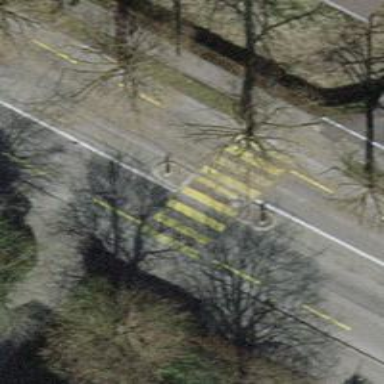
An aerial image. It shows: Marked road crossing with pedestrian island.